Field crop: tomato
Growth stage: 1
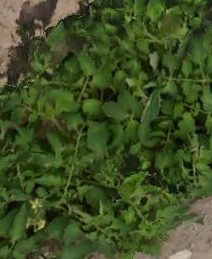
Species: tomato